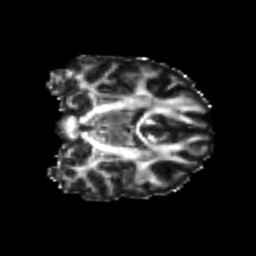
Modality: FA
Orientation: coronal
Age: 21
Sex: female
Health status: healthy
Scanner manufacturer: philips
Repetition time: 7.388 s
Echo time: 0.08599 s